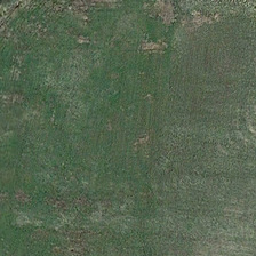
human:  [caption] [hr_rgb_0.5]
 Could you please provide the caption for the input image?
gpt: Here we can see a meadow and some bare ground.

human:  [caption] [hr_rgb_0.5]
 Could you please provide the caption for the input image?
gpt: several pitches of bareland stands in this sparse meadow .

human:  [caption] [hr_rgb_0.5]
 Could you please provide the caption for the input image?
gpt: The meadow is decorated with gravel.

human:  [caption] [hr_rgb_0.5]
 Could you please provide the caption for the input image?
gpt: Here you can see the grasslands on some bare ground.

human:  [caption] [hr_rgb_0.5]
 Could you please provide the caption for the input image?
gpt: The grass was dotted with gravel.